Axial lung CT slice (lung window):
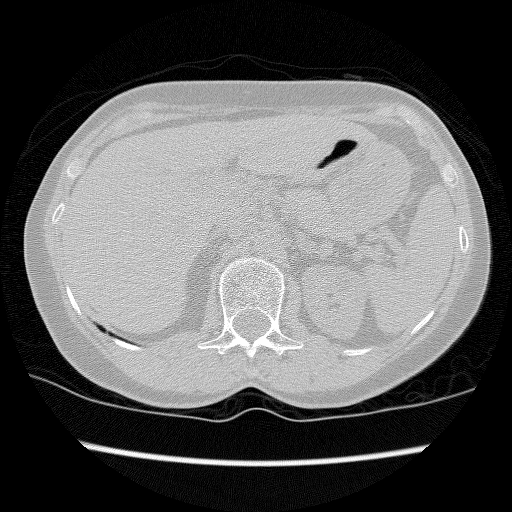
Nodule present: no